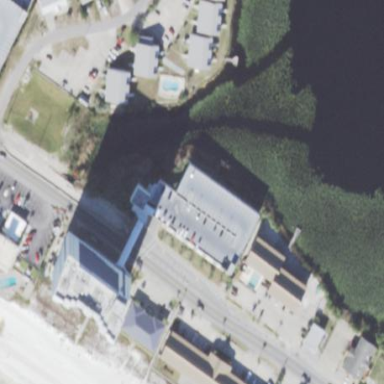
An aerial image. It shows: Hotel building.